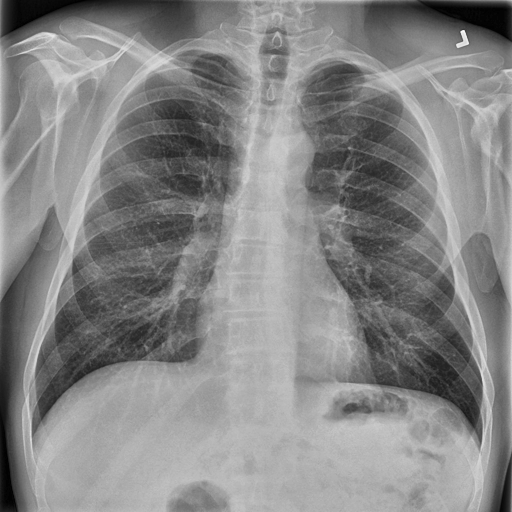
Finding: NORMAL